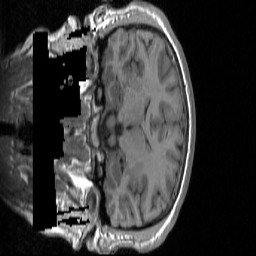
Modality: T1w
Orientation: coronal